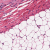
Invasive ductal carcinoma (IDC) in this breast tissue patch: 0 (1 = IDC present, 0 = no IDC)